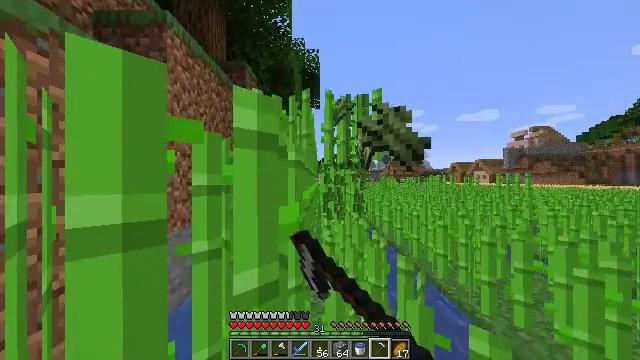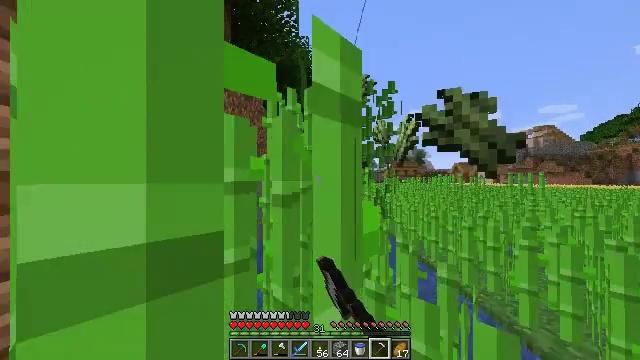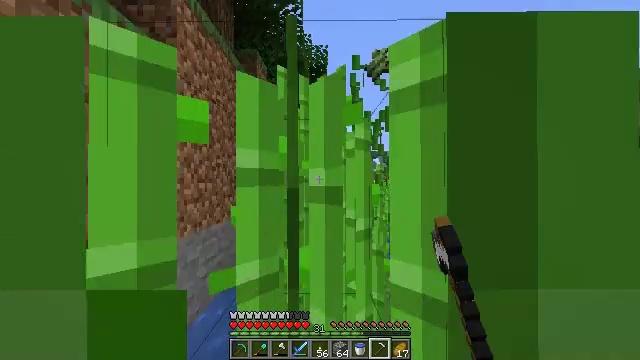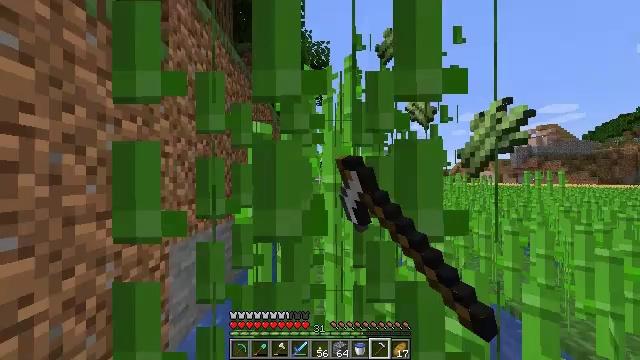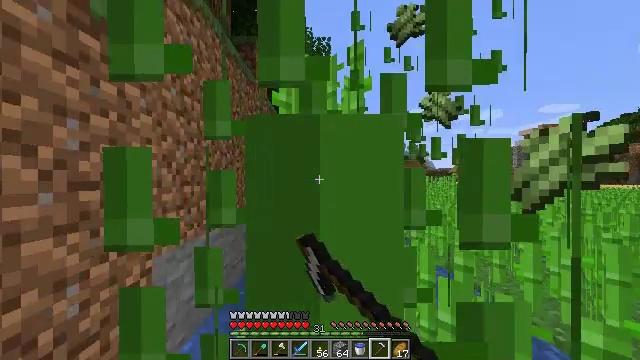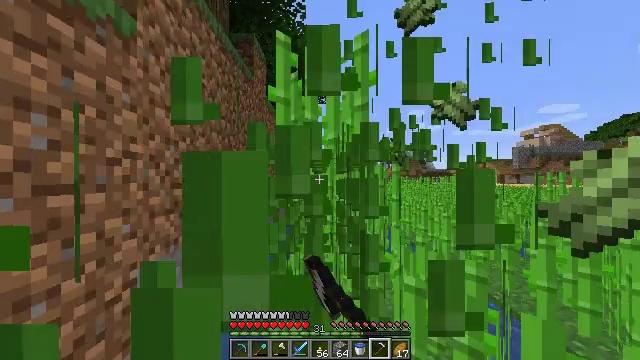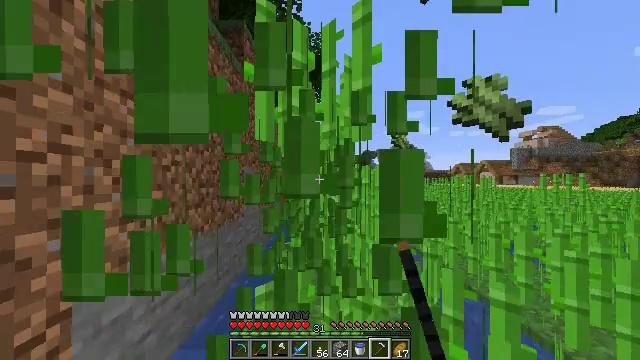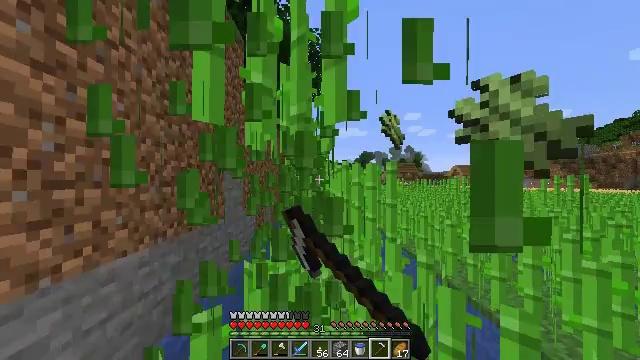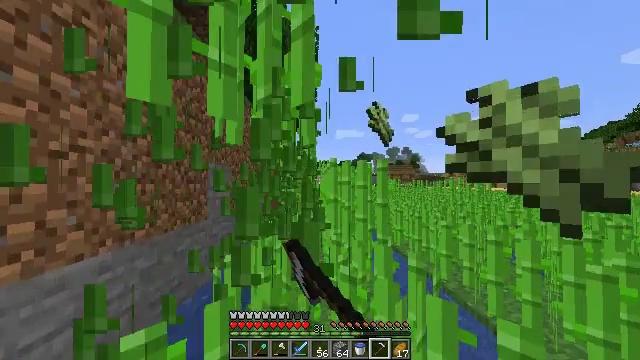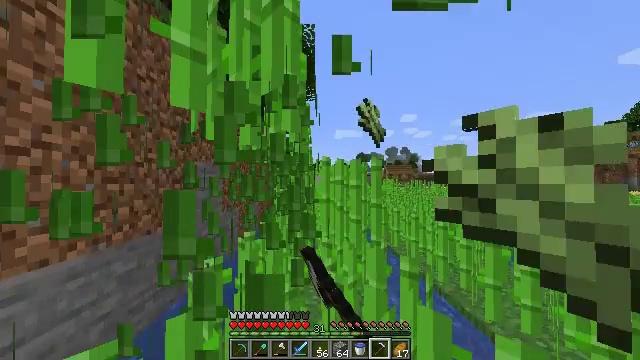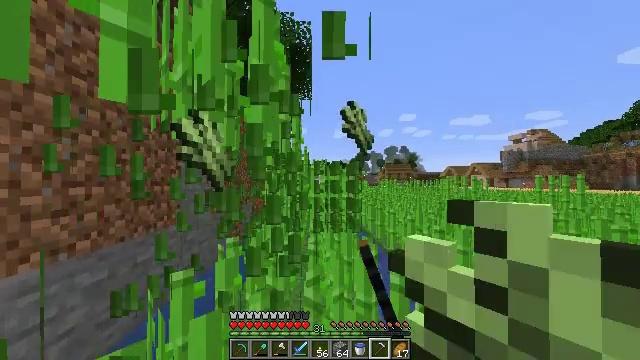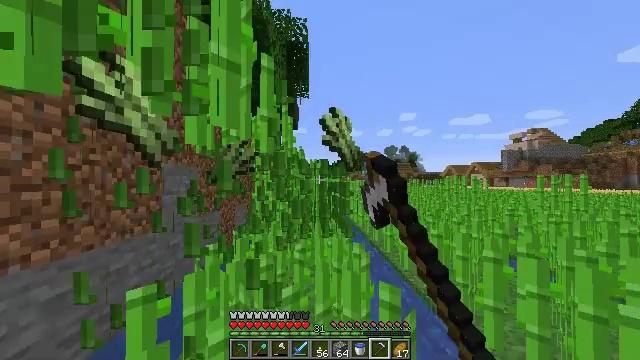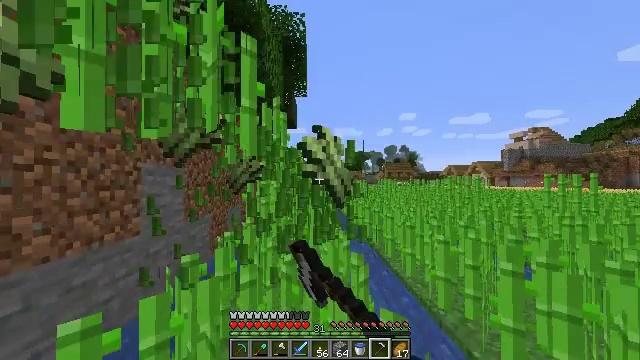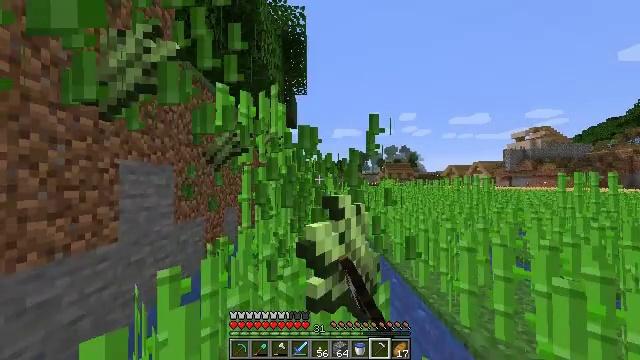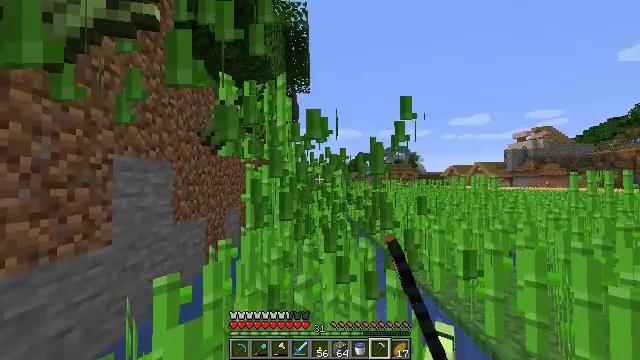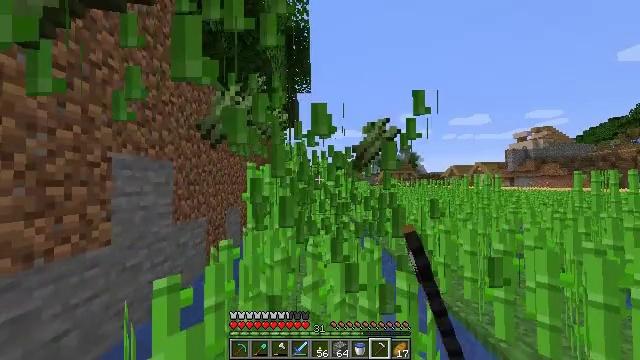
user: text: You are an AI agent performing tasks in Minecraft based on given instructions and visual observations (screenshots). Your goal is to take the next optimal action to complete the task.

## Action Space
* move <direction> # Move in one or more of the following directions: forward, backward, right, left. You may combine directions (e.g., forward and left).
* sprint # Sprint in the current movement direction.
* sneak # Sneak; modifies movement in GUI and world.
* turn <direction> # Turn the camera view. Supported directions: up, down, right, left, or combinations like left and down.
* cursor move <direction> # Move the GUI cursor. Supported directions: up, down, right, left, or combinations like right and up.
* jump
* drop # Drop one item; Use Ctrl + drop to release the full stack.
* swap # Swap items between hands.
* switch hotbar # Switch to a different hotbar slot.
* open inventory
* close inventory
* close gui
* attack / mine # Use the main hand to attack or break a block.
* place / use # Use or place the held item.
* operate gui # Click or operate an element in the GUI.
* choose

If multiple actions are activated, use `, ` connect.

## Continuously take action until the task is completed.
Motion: motion action
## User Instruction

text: Break the sugar cane.
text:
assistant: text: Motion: move forward and move left, sprint, attack / mine
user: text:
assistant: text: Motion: move forward, sprint, attack / mine
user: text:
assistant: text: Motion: move forward, sprint, attack / mine
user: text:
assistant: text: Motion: move forward, sprint, attack / mine
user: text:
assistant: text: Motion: move forward, sprint, attack / mine
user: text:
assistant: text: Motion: move forward and move right, sprint, attack / mine
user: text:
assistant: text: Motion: move forward and move right, sprint, attack / mine
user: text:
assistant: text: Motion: move forward and move right, sprint, attack / mine
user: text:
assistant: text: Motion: move forward and move right, sprint, attack / mine
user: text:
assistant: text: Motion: move forward and move right, sprint, attack / mine
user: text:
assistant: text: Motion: move forward, sprint, attack / mine
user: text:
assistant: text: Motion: move forward, sprint, attack / mine
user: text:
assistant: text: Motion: move forward and move left, sprint, attack / mine
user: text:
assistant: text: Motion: move forward and move left, sprint, attack / mine
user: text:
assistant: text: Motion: move forward and move left, sprint, attack / mine
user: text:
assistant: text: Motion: move forward and move left, sprint, attack / mine
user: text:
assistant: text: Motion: move forward and move left, sprint, attack / mine
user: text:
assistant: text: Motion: move forward and move left, sprint, attack / mine
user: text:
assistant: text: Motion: move forward, sprint, attack / mine
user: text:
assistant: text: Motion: move forward, sprint, attack / mine
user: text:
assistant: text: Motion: move forward, sprint, attack / mine
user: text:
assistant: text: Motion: move forward and move right, sprint, attack / mine
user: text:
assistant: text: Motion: move forward and move right, sprint, attack / mine
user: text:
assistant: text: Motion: move forward and move right, sprint, attack / mine
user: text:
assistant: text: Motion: move forward and move right, sprint, attack / mine
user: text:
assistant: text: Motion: move forward and move right, sprint, attack / mine
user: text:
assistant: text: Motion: move forward, sprint, attack / mine
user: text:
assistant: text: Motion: move forward, sprint, attack / mine
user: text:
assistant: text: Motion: move forward, sprint, attack / mine
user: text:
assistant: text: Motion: move forward, sprint, attack / mine